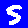
Digit: 5